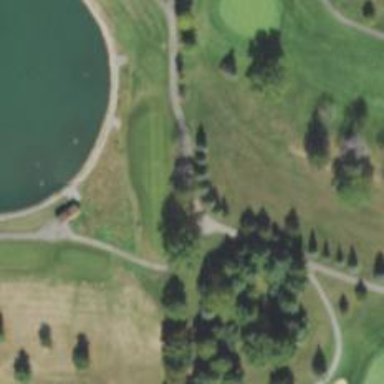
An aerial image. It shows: Golf cartpath that is also road path.